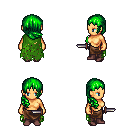
a pixel art fantasy rpg character, female body template, human, tanned skin, green tattered cape, robe skirt, green right-swept hairstyle, maroon shoes, dagger, four views (front, back, left, right), 2x2 character sprite sheet, small pixel art, hard edges, no anti-aliasing